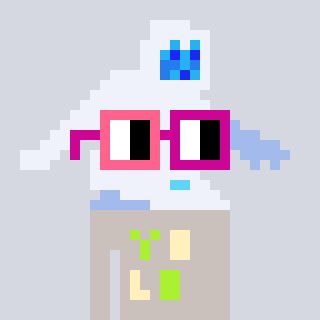
a pixel art character with square pink and red glasses, a yeti-shaped head and a foggrey-colored body on a cool background